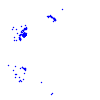
Particle: electron